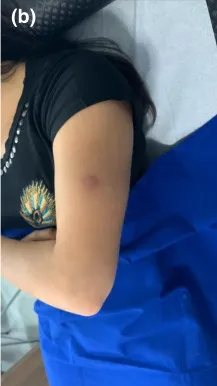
Macroscopic observation of the lesions. , left arm.
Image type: medical_photograph (skin_photograph)